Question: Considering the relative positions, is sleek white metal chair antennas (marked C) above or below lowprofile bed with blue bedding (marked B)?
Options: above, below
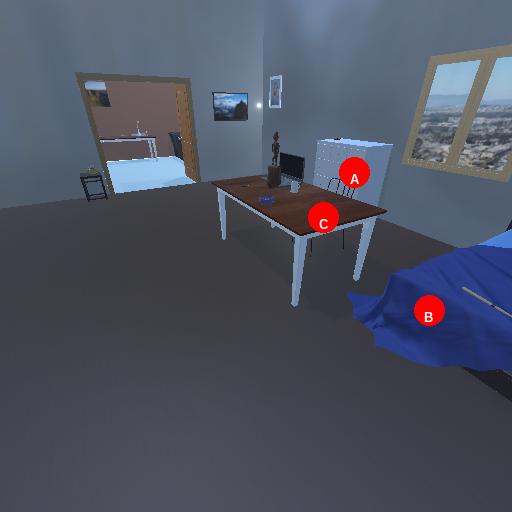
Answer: above